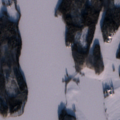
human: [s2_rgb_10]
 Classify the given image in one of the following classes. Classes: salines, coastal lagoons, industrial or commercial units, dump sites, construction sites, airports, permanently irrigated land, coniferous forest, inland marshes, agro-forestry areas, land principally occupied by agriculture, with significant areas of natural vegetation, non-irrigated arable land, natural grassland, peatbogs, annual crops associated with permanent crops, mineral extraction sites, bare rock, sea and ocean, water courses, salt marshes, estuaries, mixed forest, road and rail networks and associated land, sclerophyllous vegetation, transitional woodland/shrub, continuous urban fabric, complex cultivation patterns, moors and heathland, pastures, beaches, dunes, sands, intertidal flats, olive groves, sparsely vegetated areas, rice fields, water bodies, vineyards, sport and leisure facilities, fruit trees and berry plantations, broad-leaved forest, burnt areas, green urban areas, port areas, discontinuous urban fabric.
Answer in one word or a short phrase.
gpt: non-irrigated arable land, land principally occupied by agriculture, with significant areas of natural vegetation, mixed forest, water bodies